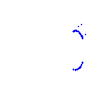
Particle: proton